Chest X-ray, PA view. Patient: 58 years old, sex F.
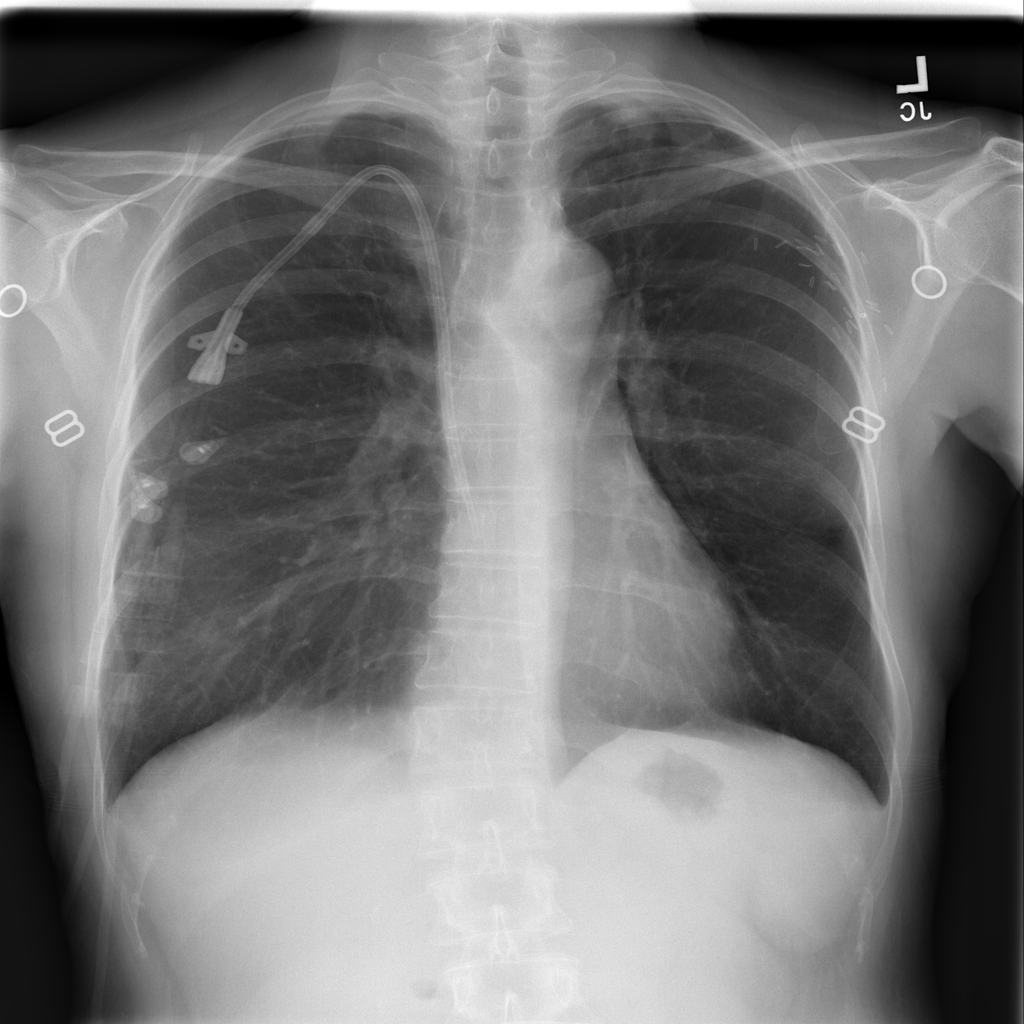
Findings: No Finding